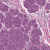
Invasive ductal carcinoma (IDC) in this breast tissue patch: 0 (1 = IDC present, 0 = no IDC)